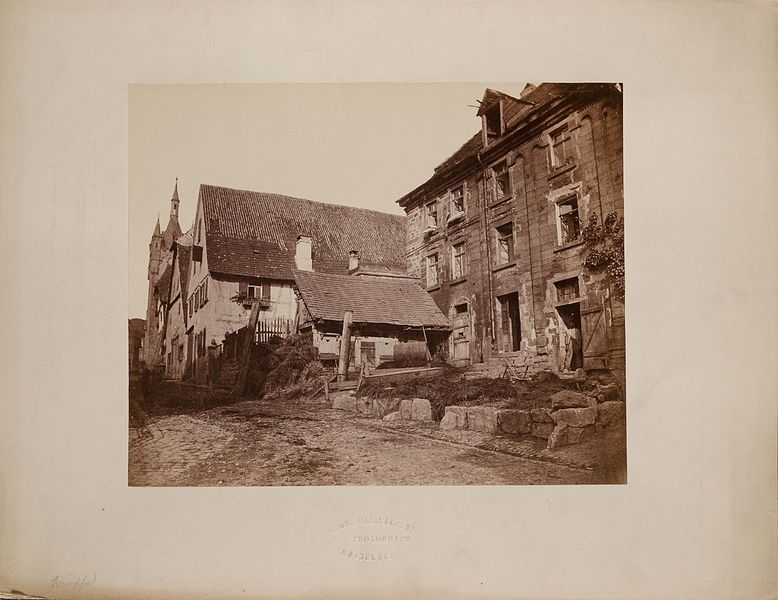
Titel: Wimpfen
Künstler: Georg Maria Eckert
Standort: Hamburg
Institution: Museum für Kunst und Gewerbe Hamburg
Schlagwörter: haus, architektur, fassade, arbeiter, foto, fotografie, photographie, wohnhaus, photo, architekturfotografie, etagenhaus, schleifer, albumin, lichtbild, arbeiterklasse, architekturphotographie, bildwerke, angewandte und bildende kunst, hessische systematik, schwarzweißpositivverfahren, silbersalzverfahren, schwarzweißfotografie, wohngebäude, albuminpapier